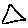
Label: triangle